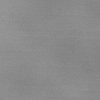
Atmospheric dust classification: dusty